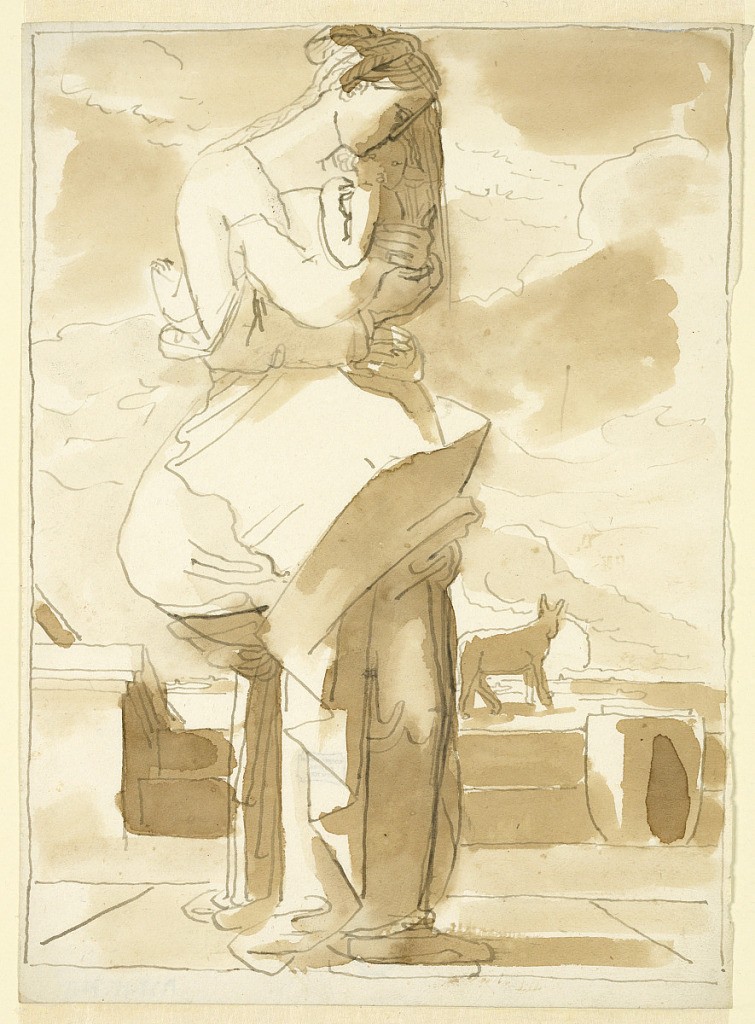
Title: The Virgin and Child
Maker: Fortunato Duranti, Italian, 1787 - 1863
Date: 1820-1850
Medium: Brush and brown watercolor on paper
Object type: Drawing
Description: The Virgin stands turned toward right, in her arms the Child. A Paved floor and stairs, in the lower level, in the upper one what seems to be a donkey. View at a country side, the sky covered with clouds. Framing lines.